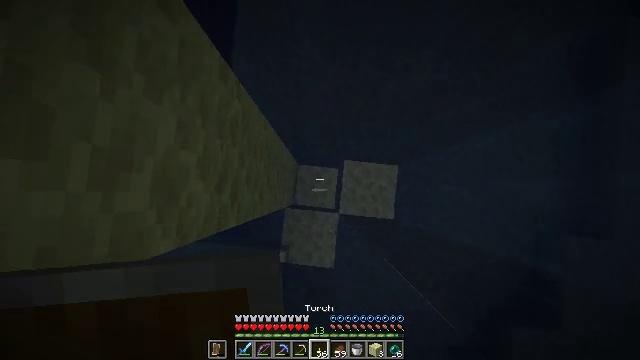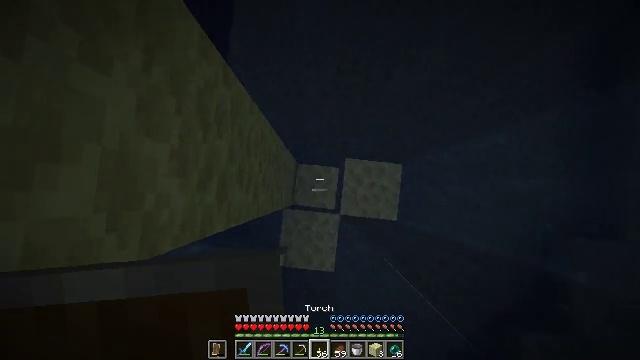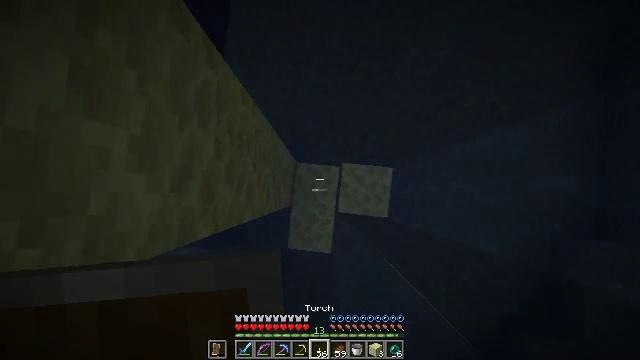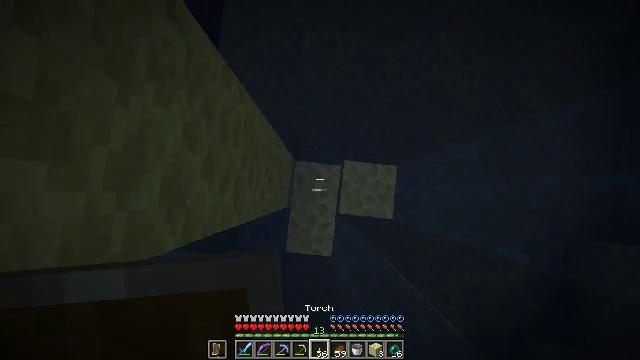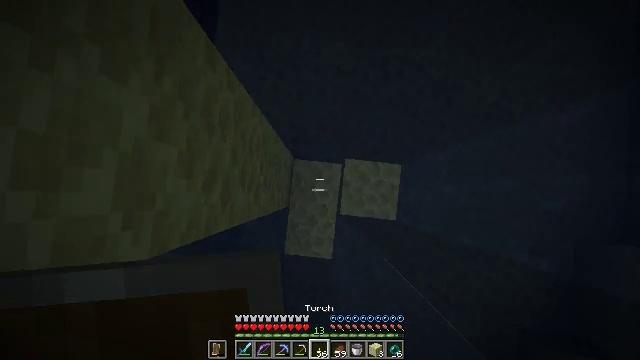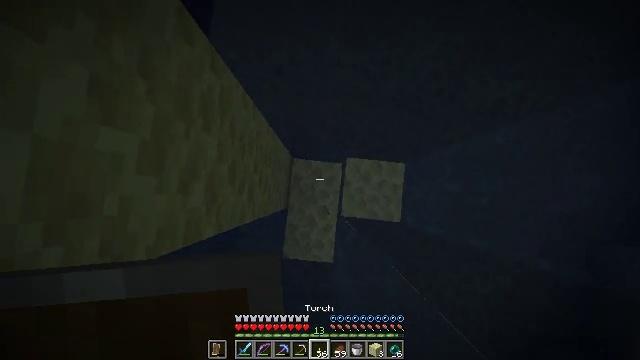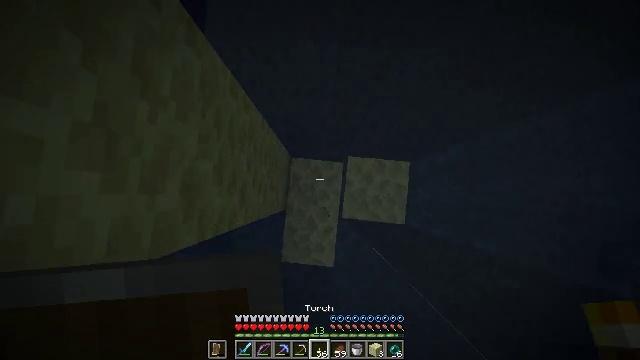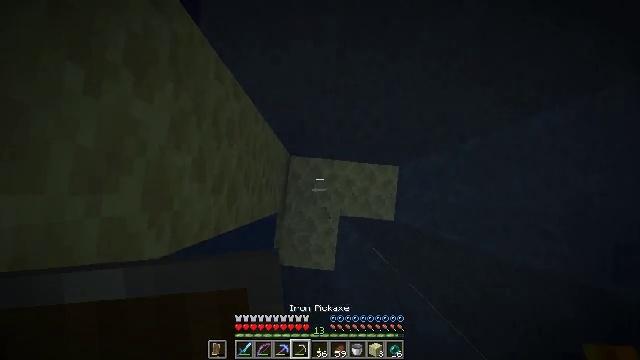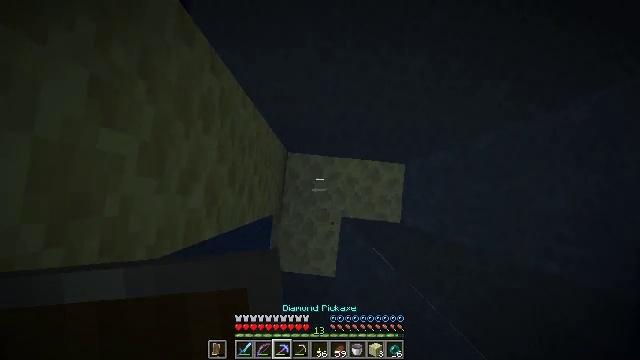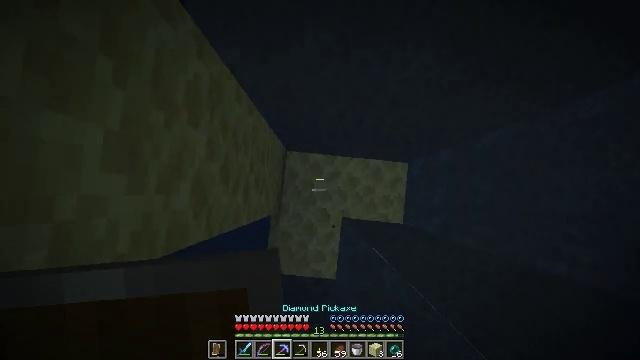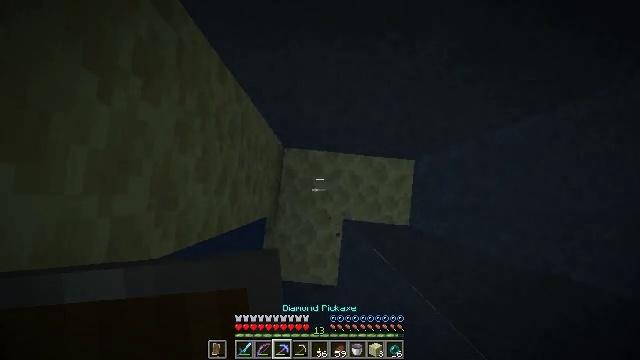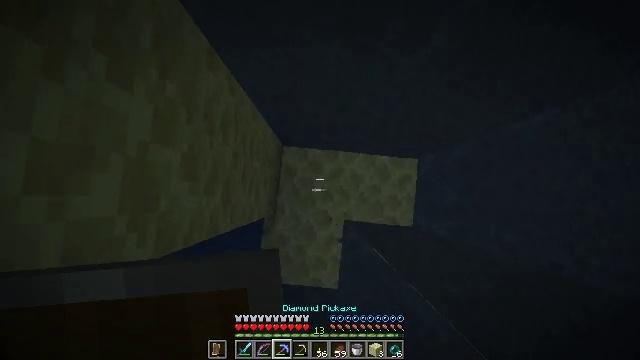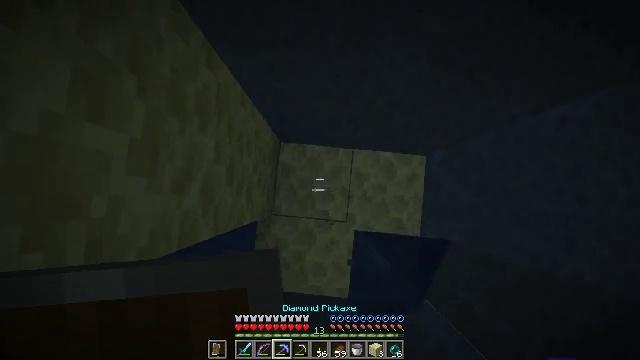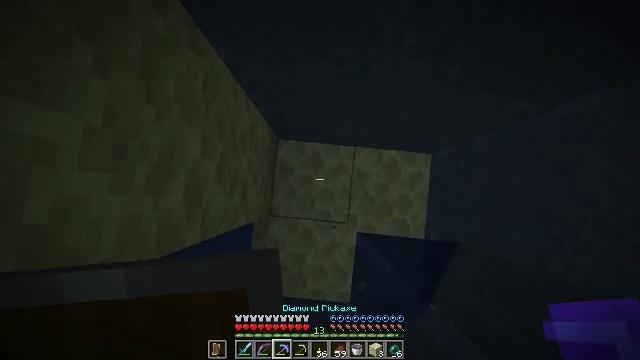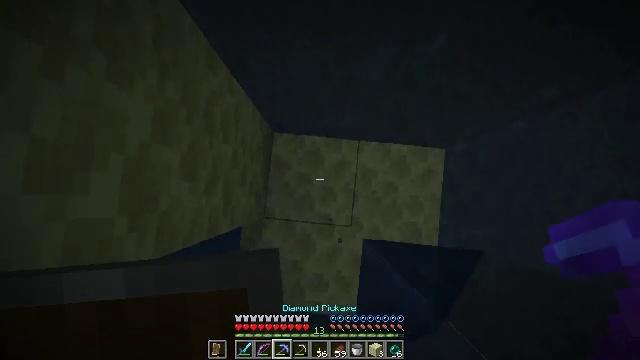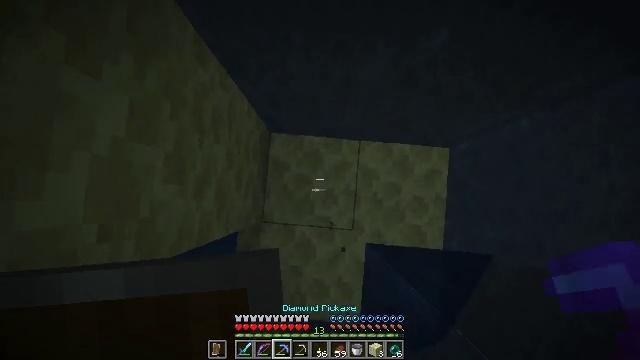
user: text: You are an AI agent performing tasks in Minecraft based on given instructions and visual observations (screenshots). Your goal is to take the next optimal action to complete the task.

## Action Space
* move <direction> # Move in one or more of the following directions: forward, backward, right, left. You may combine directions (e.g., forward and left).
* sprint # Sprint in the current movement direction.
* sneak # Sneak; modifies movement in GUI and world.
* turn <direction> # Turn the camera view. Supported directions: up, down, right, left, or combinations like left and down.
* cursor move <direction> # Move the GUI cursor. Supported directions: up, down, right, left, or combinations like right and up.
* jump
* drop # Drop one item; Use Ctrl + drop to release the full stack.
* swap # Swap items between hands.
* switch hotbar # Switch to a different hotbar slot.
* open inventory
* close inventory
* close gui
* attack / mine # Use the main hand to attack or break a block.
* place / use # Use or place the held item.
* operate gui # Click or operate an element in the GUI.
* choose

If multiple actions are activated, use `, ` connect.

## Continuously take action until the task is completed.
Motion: motion action
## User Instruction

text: Gather end stone from the End.
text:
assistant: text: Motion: sneak
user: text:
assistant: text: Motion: sneak
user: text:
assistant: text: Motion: sneak
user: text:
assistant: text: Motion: sneak
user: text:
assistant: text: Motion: sneak
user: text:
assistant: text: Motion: sneak
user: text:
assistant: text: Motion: sneak
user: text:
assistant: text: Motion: sneak
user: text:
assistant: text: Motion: sneak
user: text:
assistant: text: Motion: sneak
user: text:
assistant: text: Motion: sneak
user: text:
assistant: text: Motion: sneak
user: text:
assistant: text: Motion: sneak
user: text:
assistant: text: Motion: sneak
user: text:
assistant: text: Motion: sneak
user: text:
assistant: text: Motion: sneak
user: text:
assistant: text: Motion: sneak
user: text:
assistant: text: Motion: sneak
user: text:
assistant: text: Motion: sneak
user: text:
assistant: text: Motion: sneak
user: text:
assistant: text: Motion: sneak
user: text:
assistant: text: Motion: sneak, attack / mine
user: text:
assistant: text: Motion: attack / mine
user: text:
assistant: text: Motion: attack / mine
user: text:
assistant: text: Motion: attack / mine
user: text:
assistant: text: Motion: attack / mine
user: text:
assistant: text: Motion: attack / mine
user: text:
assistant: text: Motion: turn up, attack / mine
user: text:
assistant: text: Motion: turn up, attack / mine
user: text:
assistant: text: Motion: attack / mine